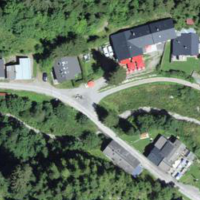
EUNIS habitat code: 32
Species observed at this site:
Chamaenerion angustifolium
Asplenium trichomanes
Erynnis tages
Carduus personata
Leontopodium nivale
Eryngium alpinum
Phoenicurus ochruros
Anthriscus sylvestris